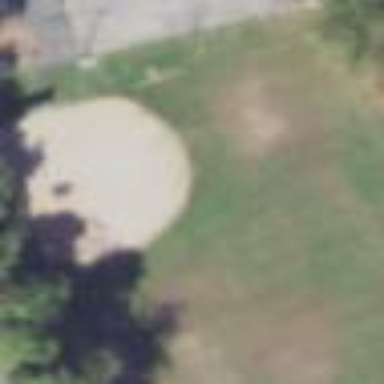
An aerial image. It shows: Baseball pitch for leisure land activities.